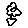
Label: flower